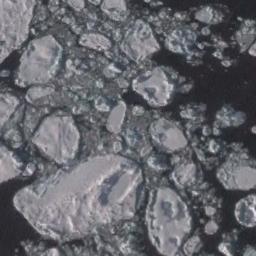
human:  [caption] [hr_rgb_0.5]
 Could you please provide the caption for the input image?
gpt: There are countless ice cubes of various sizes that are closely connected to form a large piece floating on the deep blue sea and cover the sea .

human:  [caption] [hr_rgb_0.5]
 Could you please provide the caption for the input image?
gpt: There are sea ice of different shapes and sizes .

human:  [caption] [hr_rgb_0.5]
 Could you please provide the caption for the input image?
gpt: A lot of sea ice of different sizes and thickness gathers together .

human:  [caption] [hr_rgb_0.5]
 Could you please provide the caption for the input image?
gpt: There are many ice on the black sea .

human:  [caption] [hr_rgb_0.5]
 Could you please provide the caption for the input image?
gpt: There are sea ice linked into sheets .